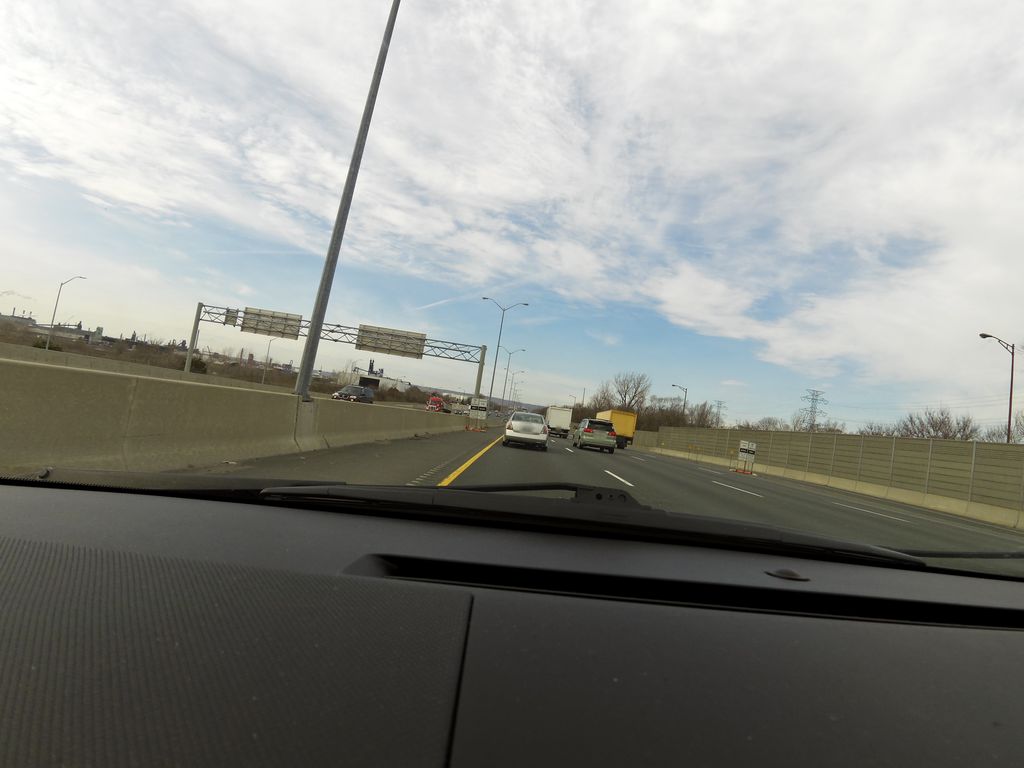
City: hamilton